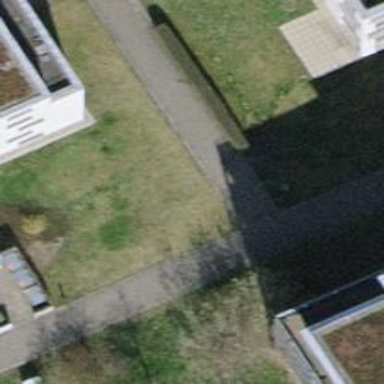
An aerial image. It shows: Sidewalk along the footway.